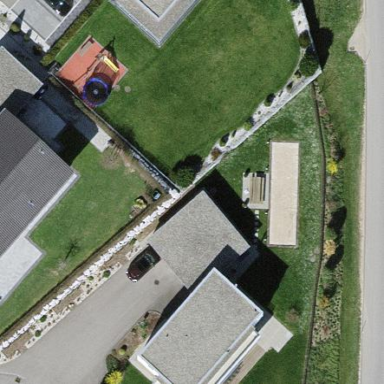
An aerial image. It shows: Simple and straightforward house.